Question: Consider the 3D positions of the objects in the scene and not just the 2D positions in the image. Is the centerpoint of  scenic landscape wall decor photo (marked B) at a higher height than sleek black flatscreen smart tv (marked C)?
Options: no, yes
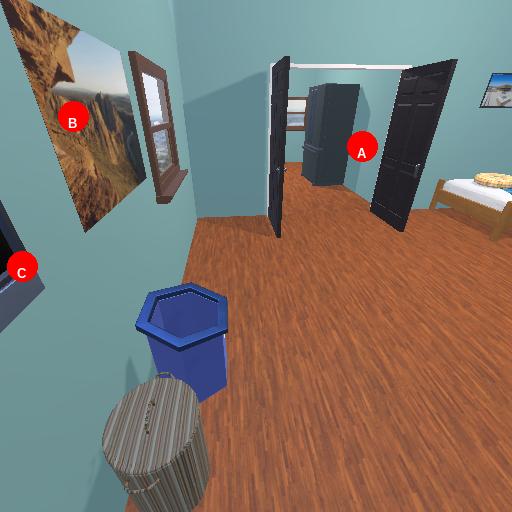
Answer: no